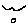
Label: bird